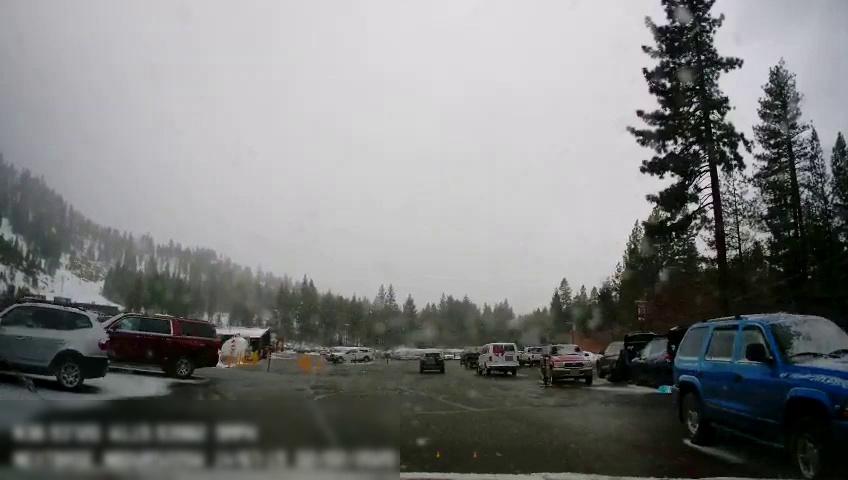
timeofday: Day
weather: Snowy
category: Vehicles | Truck
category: Vehicles | Other LV
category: Vehicles | Van
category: Vehicles | SUV
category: Vehicles | Car
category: Vehicles | Car
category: Vehicles | SUV
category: Vehicles | Truck
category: Vehicles | SUV
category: Vehicles | SUV
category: Vehicles | Truck
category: Drivable Space